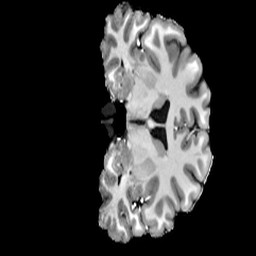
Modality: T1w
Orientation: coronal
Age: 22
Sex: male
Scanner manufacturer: siemens
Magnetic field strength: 6.98 T
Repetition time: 6 s
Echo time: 0.00302 s